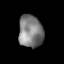
Tissue: lung
Cell type: T cells
Senescence score: 0.1224
Nuclear area (px): 770
Mean DAPI intensity: 127.335